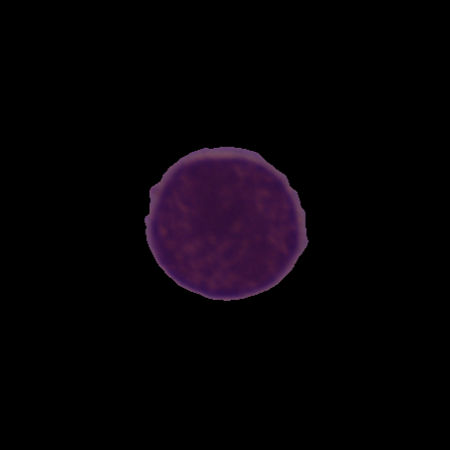
Label: healthy